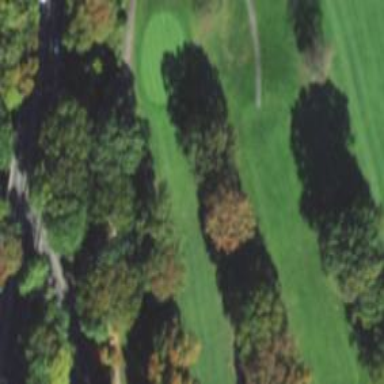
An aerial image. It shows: Path for both roads and golfers.